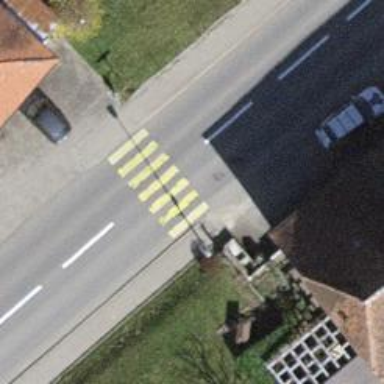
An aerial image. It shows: Uncontrolled zebra crossing on the road.